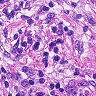
Metastatic tissue present: yes